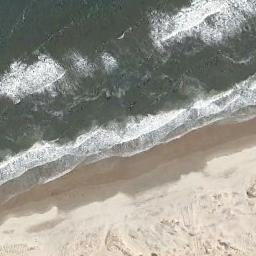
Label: beach